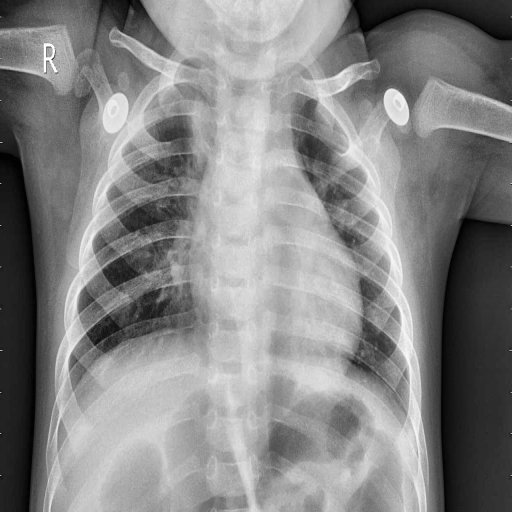
Finding: PNEUMONIA